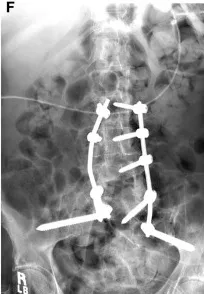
Patient 1. A 67-year-old woman with severe back pain presented after medical treatment of a polymicrobial sacral decubitus ulcer. 1 month after. Antibiotic therapy demonstrate progression from Grade I to Grade II L4-L5 anterolisthesis.
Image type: radiology (x_ray)